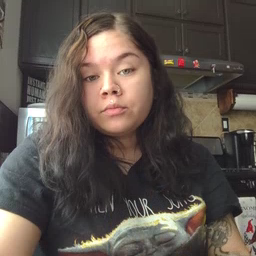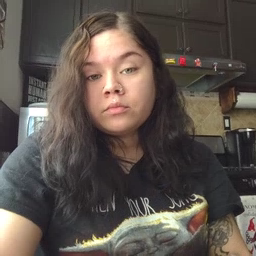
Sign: yes